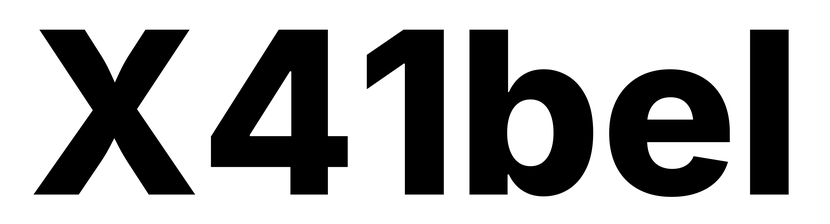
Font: Inter_ExtraBold